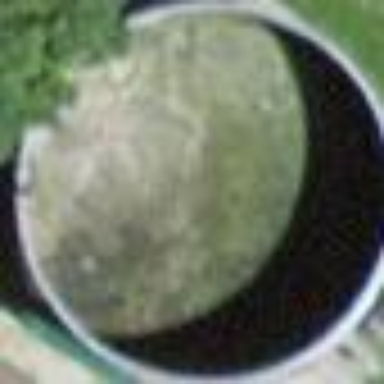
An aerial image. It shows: Storage tank that is man-made.